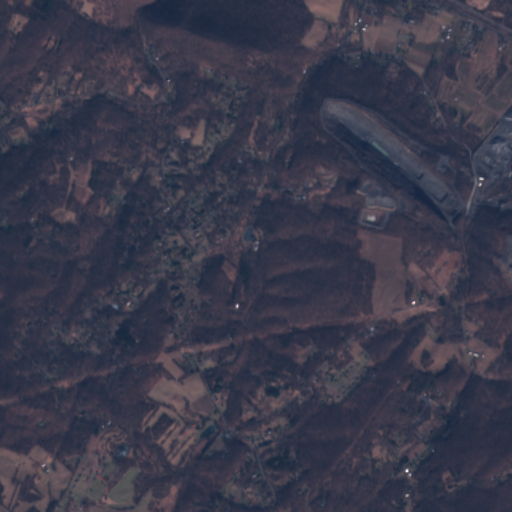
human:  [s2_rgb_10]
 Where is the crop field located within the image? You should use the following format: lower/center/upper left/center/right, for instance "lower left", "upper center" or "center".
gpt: The crop field is located in the lower center of the image.
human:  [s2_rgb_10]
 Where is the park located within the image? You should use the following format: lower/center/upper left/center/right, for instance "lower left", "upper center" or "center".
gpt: The park is located in the upper right of the image.
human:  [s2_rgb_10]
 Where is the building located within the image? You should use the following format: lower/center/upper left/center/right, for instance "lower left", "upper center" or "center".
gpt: The building is located in the upper right of the image.
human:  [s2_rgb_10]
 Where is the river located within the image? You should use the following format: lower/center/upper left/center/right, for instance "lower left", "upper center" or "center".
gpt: The river is located in the upper of the image.
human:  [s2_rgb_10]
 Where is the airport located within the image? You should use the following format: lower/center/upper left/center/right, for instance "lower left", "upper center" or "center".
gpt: There is no airport in the image.